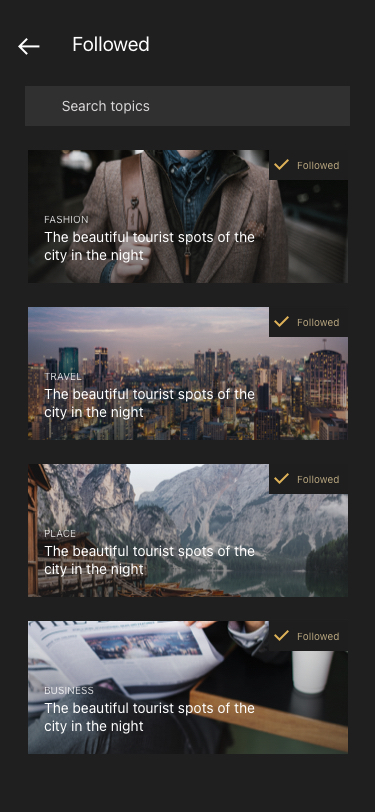
Text in this UI design:
FASHION
The beautiful tourist spots of the
city in the night
Followed
PLACE
The beautiful tourist spots of the
city in the night
Followed
BUSINESS
The beautiful tourist spots of the
city in the night
Followed
TRAVEL
The beautiful tourist spots of the
city in the night
Followed
Followed
Search topics